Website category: university
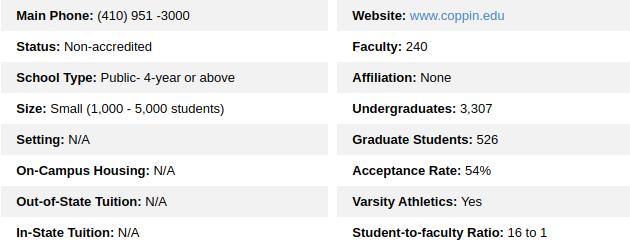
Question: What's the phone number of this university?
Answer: (410) 951 -3000

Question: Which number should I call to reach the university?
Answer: (410) 951 -3000

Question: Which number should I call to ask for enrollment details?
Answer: (410) 951 -3000

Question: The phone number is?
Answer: (410) 951 -3000

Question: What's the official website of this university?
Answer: www.coppin.edu

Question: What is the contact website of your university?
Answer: www.coppin.edu

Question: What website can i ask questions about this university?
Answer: www.coppin.edu

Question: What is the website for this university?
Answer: www.coppin.edu

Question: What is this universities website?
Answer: www.coppin.edu

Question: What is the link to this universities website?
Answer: www.coppin.edu

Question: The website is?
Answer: www.coppin.edu

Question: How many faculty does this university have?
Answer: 240

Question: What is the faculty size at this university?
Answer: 240

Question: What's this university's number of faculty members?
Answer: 240

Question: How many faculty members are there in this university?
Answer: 240

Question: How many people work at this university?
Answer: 240

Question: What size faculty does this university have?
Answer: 240

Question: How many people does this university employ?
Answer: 240

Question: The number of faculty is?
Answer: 240

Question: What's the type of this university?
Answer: Public- 4-year or above

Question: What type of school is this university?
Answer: Public- 4-year or above

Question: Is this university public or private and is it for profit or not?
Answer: Public- 4-year or above

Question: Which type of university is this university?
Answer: Public- 4-year or above

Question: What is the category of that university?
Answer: Public- 4-year or above

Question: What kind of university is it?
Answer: Public- 4-year or above

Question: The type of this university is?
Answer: Public- 4-year or above

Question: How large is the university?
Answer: Small (1,000 - 5,000 students)

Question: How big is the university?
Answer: Small (1,000 - 5,000 students)

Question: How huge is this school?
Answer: Small (1,000 - 5,000 students)

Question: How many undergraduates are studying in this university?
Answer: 3,307

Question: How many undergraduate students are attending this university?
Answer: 3,307

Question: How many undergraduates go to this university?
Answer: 3,307

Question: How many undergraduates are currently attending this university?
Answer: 3,307

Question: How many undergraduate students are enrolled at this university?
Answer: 3,307

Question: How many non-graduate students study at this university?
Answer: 3,307

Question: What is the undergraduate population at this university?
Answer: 3,307

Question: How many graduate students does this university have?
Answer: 526

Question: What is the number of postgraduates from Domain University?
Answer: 526

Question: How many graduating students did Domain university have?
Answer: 526

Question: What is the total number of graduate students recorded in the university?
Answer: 526

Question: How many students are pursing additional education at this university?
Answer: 526

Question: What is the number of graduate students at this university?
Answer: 526

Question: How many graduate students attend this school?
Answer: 526

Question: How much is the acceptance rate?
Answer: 54%

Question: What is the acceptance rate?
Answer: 54%

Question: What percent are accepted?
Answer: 54%

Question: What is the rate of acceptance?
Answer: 54%

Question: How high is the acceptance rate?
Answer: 54%

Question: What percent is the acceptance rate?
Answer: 54%

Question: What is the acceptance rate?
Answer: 54%

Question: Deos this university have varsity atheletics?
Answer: Yes

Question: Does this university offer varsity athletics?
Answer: Yes

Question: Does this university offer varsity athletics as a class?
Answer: Yes

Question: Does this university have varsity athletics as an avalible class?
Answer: Yes

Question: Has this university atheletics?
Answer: Yes

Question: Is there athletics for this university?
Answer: Yes

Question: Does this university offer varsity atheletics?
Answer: Yes

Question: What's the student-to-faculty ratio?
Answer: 16 to 1

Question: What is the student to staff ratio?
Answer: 16 to 1

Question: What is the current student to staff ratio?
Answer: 16 to 1

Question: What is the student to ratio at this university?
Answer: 16 to 1

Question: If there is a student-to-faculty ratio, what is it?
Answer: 16 to 1

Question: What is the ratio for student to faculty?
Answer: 16 to 1

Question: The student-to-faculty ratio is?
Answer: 16 to 1